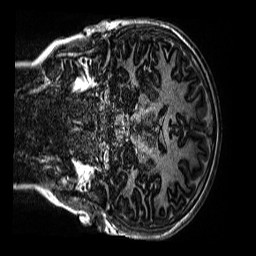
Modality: MP2RAGE
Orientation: coronal
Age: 12
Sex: male
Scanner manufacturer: siemens
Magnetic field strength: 3 T
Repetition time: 4 s
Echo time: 0.00299 s